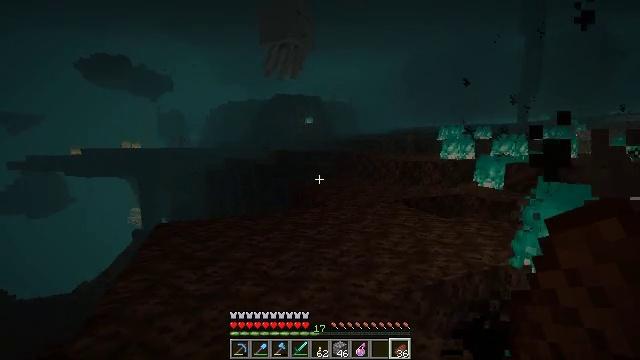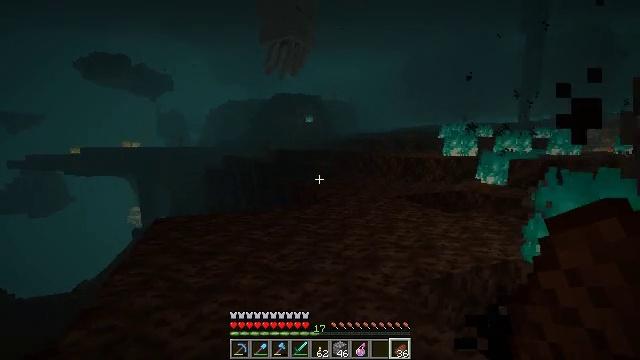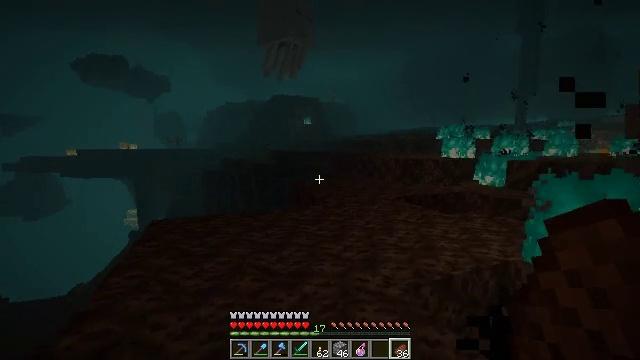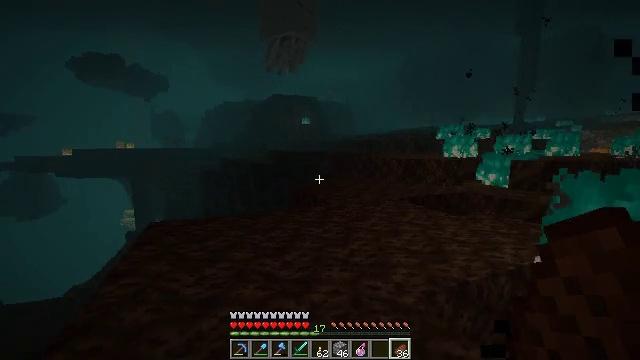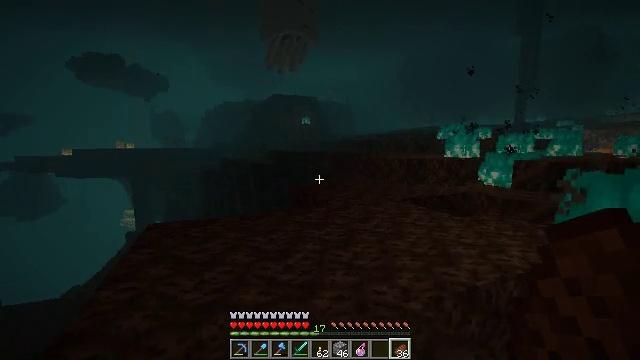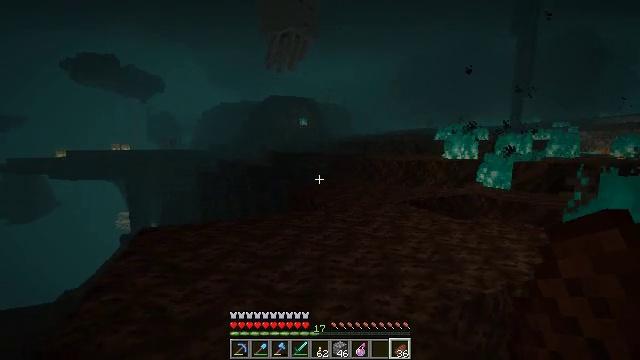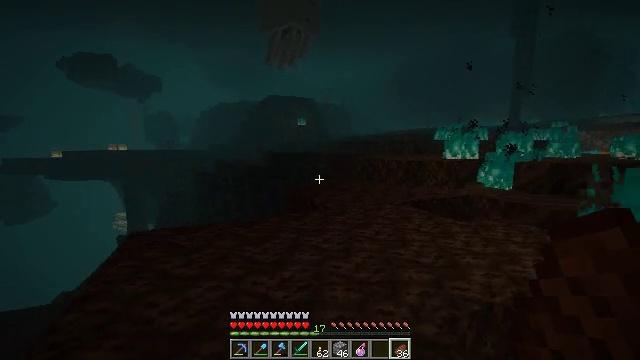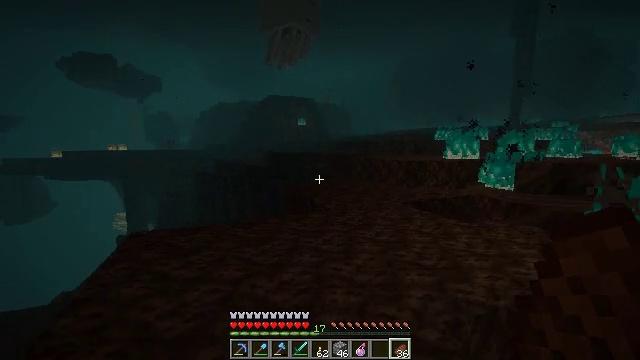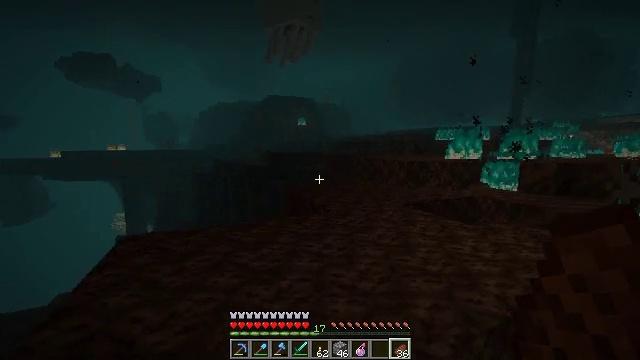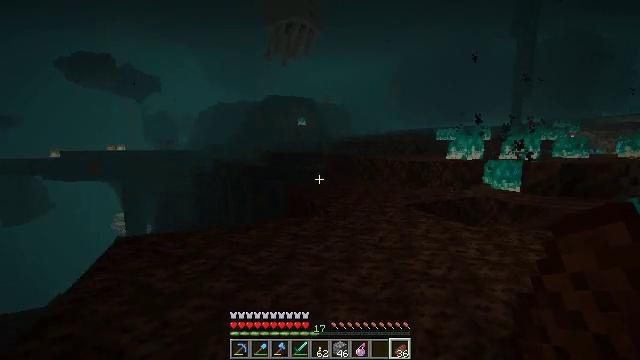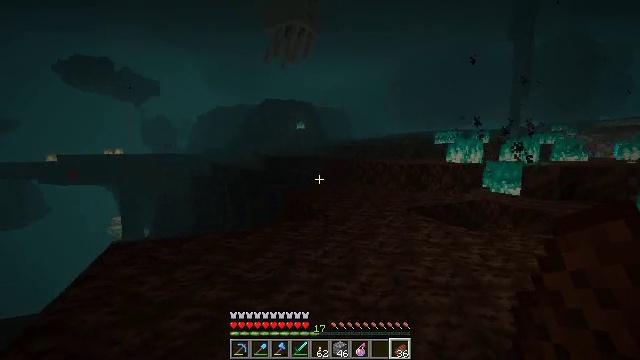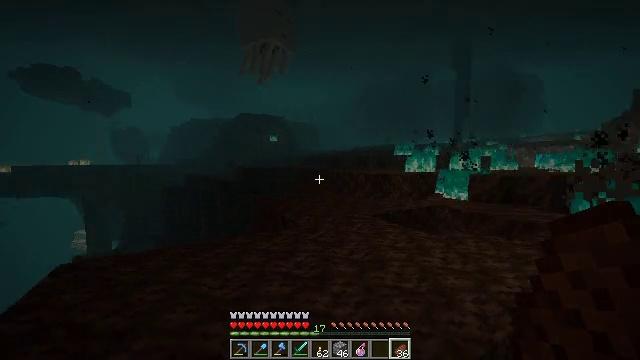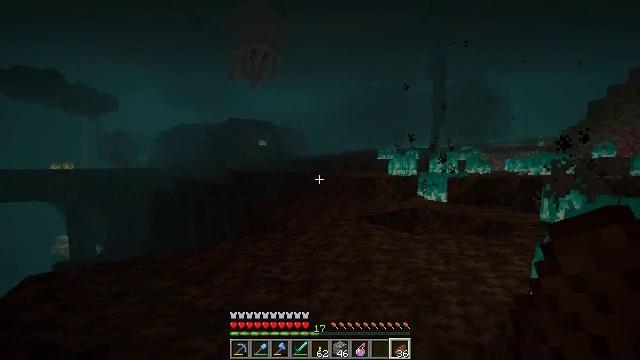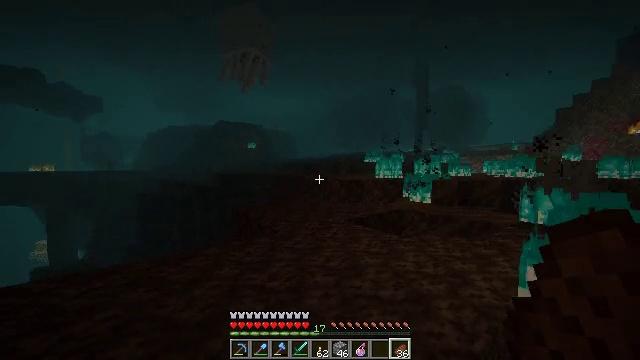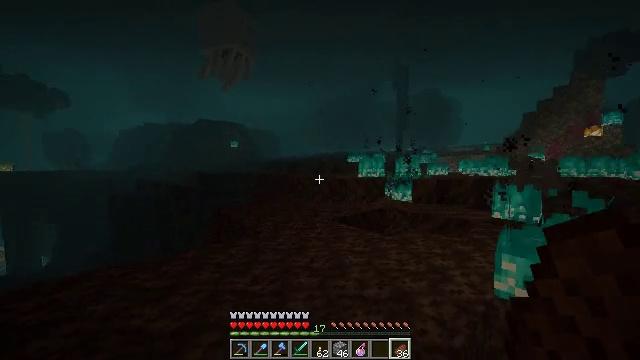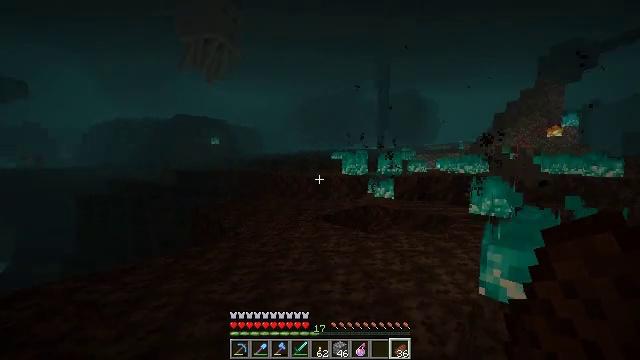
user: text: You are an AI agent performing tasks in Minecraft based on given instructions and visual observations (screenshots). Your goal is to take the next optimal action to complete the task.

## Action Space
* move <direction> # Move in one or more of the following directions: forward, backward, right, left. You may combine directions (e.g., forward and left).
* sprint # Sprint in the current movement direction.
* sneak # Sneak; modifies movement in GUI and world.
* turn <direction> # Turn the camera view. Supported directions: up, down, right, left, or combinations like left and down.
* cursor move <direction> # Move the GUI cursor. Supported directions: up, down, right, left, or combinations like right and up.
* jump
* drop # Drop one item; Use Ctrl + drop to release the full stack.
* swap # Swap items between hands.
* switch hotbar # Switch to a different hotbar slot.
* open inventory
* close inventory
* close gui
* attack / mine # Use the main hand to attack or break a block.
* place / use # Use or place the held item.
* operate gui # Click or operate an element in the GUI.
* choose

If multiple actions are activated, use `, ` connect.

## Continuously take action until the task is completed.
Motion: motion action
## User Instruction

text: Break the block holding the soul fire.
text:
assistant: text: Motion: move forward and move left
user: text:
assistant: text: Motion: move forward and move left
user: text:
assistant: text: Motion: move forward and move left
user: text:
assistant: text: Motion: move forward
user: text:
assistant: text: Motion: move forward
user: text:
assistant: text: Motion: move forward
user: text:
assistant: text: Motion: move forward
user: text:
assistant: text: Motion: move forward
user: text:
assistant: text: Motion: move forward
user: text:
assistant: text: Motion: move forward, sprint
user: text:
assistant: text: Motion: move forward, sprint, turn right and up
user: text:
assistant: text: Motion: move forward, sprint, turn right
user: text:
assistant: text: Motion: move forward, sprint, turn right
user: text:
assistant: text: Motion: move forward, sprint, turn right
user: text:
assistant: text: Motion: move forward, sprint, turn right
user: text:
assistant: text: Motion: move forward, sprint, turn right
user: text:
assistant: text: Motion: move forward, sprint, turn right
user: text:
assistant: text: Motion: move forward, sprint, turn right
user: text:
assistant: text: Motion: move forward, sprint
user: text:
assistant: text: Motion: move forward, sprint
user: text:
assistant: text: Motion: move forward, sprint
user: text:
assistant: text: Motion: move forward, sprint
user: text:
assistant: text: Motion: move forward, sprint
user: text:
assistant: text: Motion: move forward, sprint, turn down
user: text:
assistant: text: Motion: move forward, sprint, turn down
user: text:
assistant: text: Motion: move forward, sprint
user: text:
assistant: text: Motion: move forward, sprint, turn left and down, jump
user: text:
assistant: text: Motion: move forward, sprint, turn left and down, jump
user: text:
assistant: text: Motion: move forward, sprint, turn left, jump
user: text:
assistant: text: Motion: move forward, sprint, jump